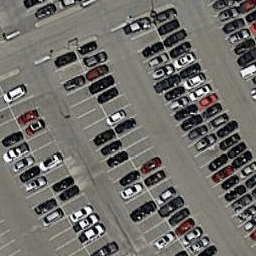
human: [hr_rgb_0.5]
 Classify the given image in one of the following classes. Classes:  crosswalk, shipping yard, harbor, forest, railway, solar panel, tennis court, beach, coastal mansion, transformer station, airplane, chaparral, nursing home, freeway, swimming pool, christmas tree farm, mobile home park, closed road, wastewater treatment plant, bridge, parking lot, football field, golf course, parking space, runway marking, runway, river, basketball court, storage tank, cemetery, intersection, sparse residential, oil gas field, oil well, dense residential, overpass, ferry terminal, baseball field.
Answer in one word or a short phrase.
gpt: parking lot